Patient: sex M, age 64
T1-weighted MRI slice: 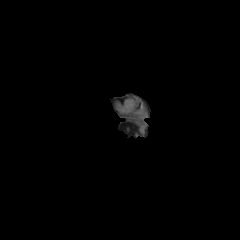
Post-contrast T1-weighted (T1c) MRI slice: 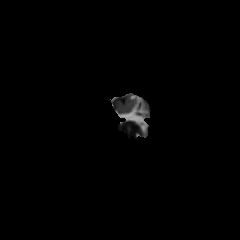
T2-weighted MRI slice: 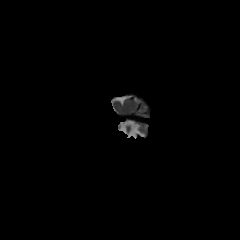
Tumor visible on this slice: no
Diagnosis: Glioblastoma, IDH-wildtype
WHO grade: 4